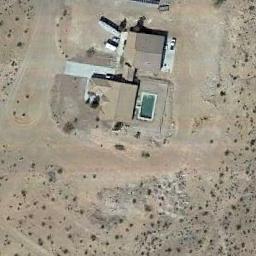
Label: residential